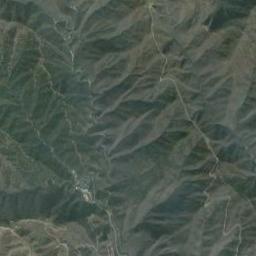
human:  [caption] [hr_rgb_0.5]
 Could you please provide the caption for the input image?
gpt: The folded mountain consists of a number of ridges and valleys .

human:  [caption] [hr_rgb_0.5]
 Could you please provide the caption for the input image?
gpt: The mountain is full of black soil .

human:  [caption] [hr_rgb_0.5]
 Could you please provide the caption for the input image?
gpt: The mountains are covered with yellow dirt .

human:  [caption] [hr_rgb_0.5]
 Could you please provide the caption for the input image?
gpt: The mountain is uneven and cross-grained .

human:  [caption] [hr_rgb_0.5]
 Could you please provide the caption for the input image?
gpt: There are some ridges and rivers on the brown mountain .